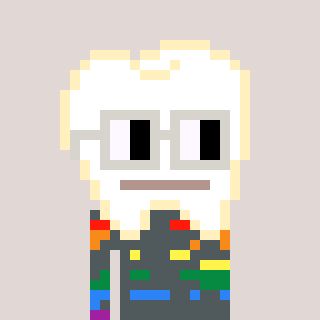
a pixel art character with square light gray glasses, a tooth-shaped head and a cold-colored body on a warm background